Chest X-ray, PA view. Patient: 65 years old, sex M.
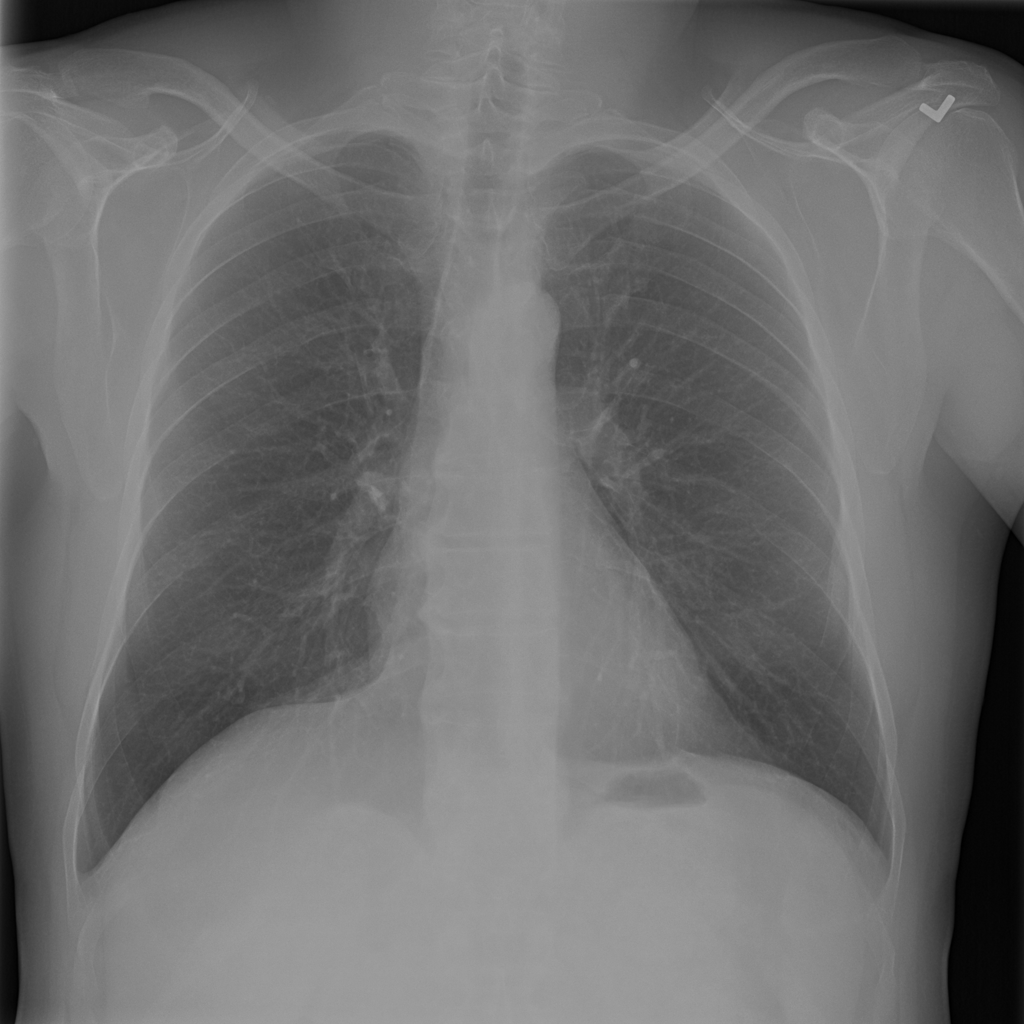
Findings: No Finding